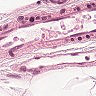
Metastatic tissue present: no